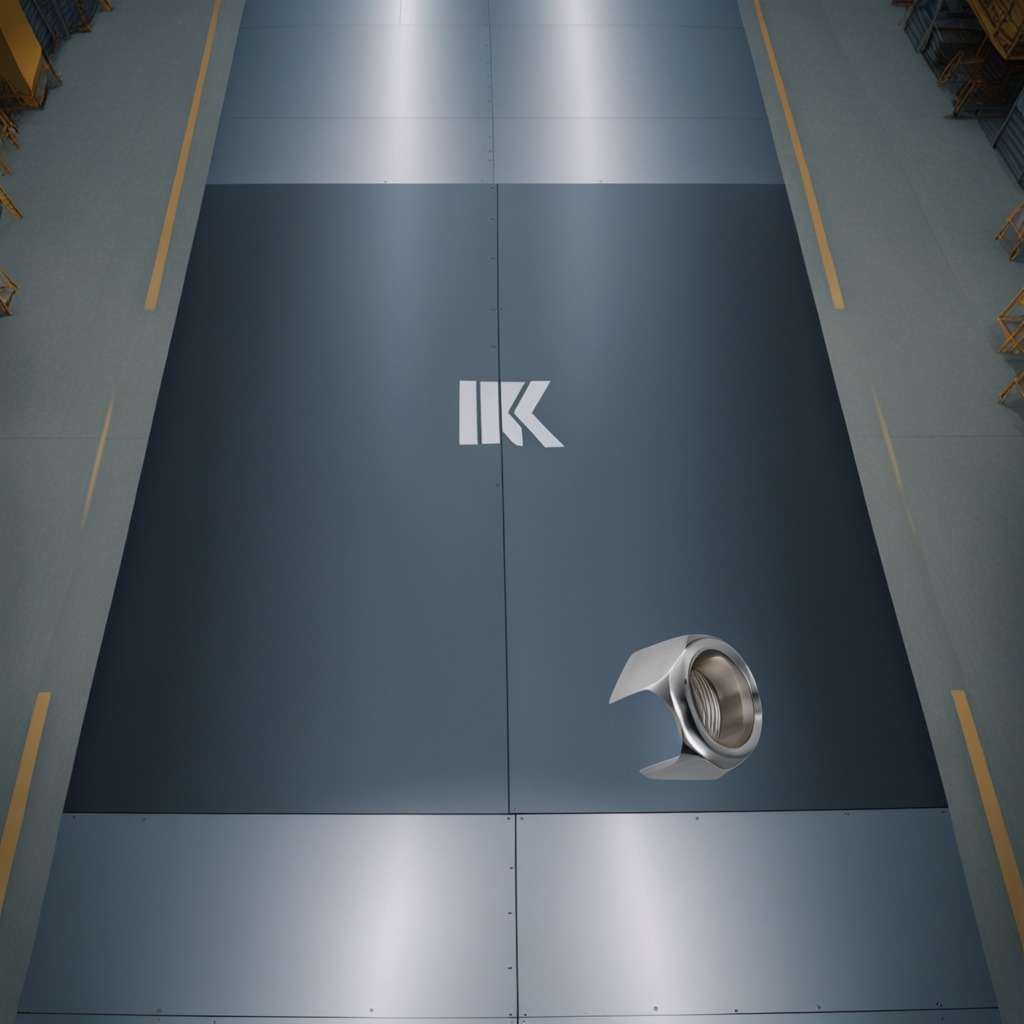
A metal nut is lying on a toolbox surface in an airplane hangar workshop 8K.